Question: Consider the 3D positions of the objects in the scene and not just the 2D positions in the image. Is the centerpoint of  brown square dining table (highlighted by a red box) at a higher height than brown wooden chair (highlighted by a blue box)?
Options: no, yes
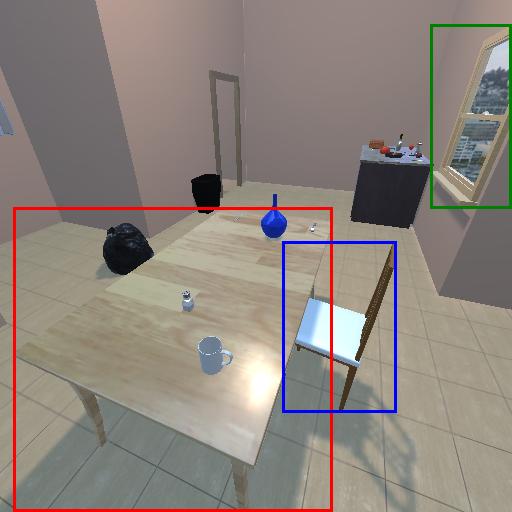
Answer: no